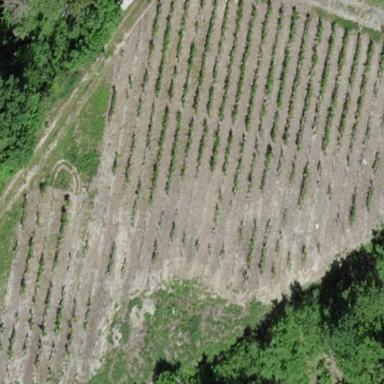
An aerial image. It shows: Vineyard growing grapes.